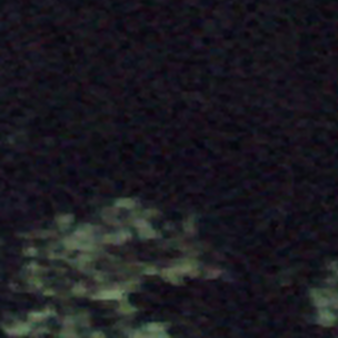
Label: other